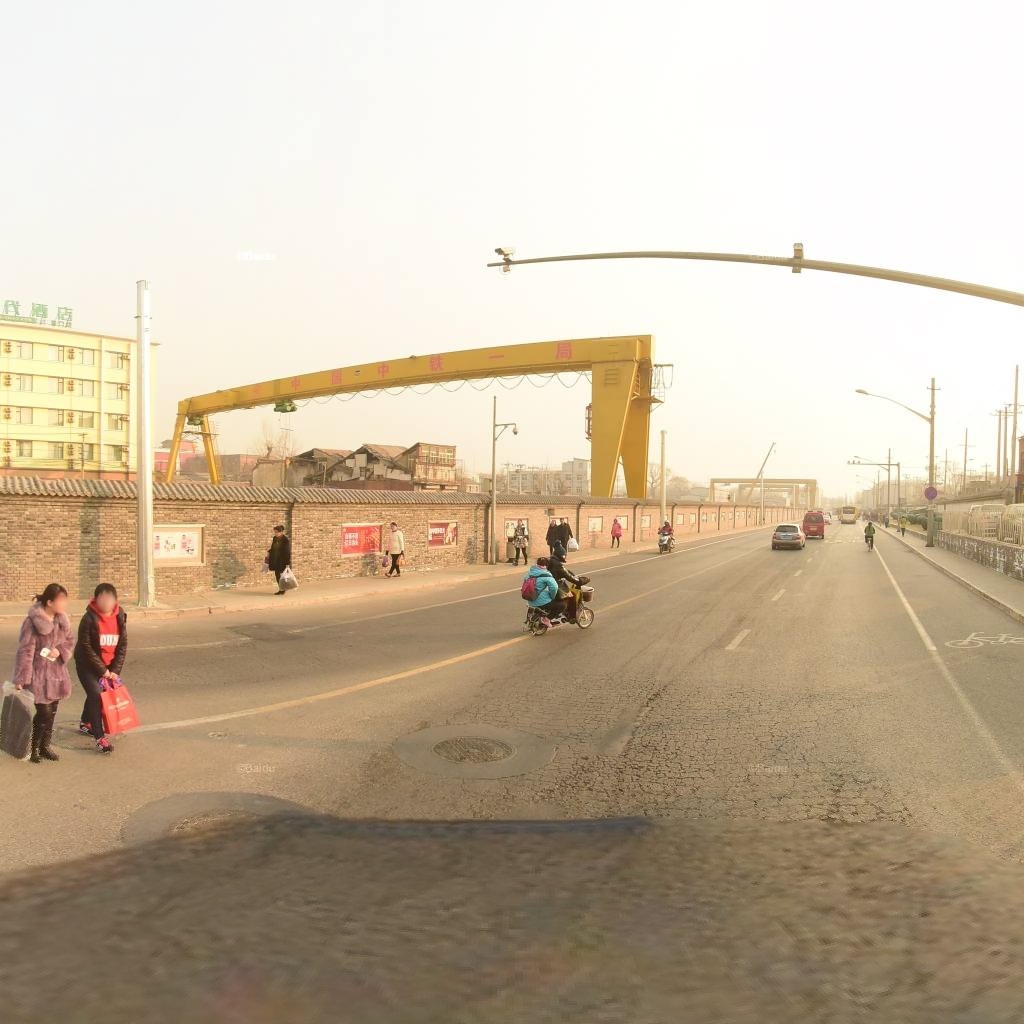
Region: Dongcheng
Road damage annotations: alligator crack, manhole cover, manhole cover